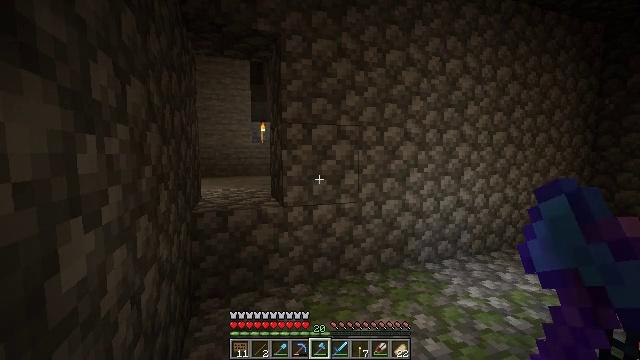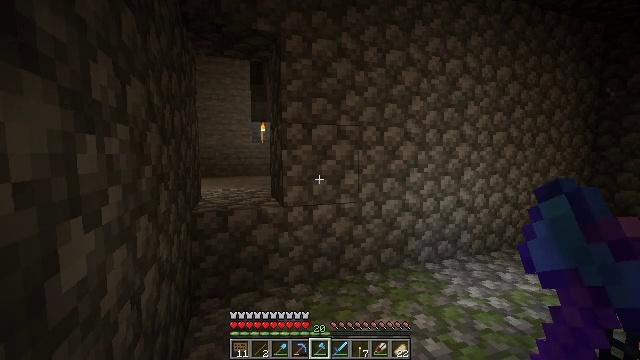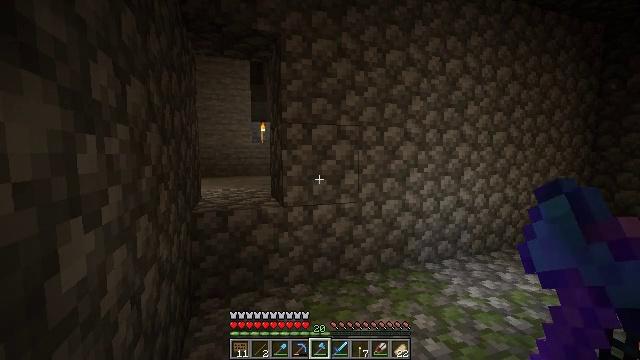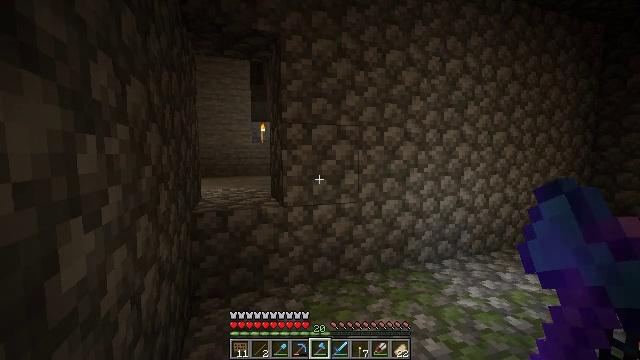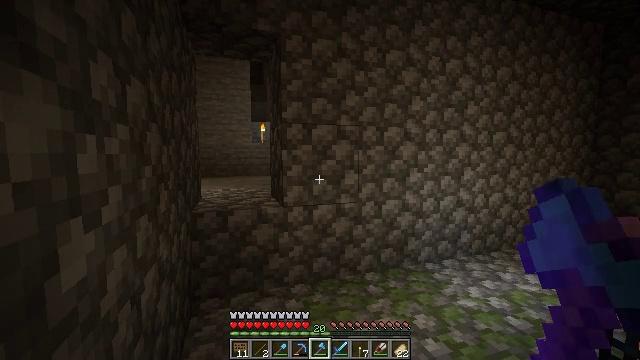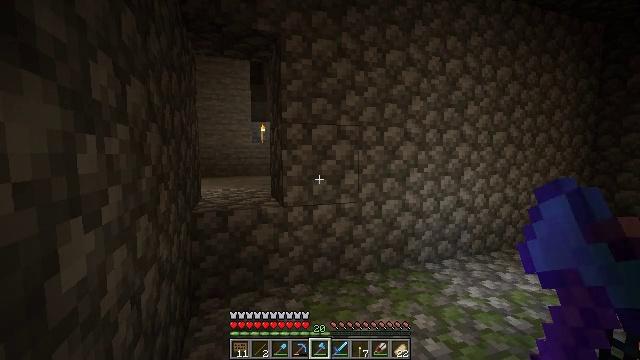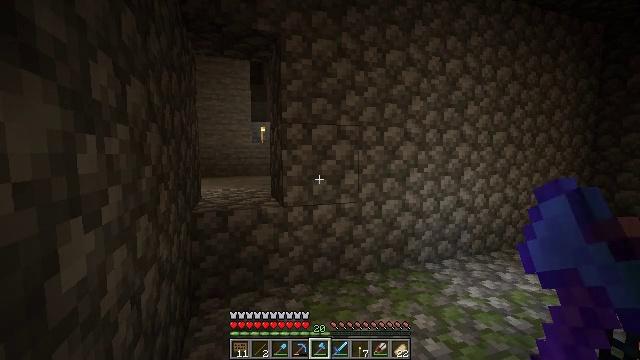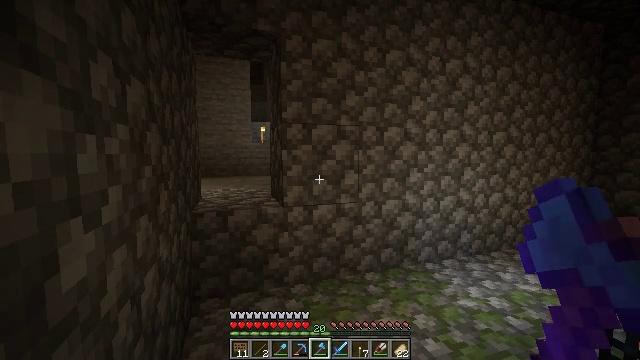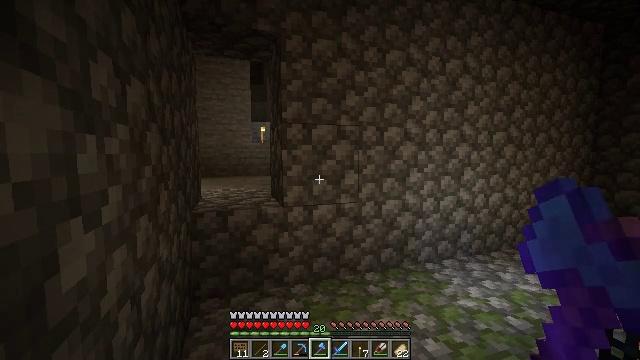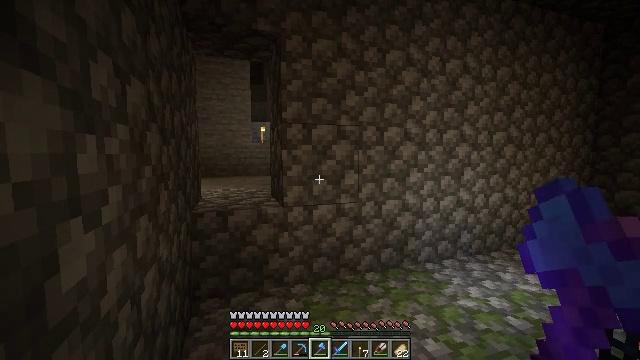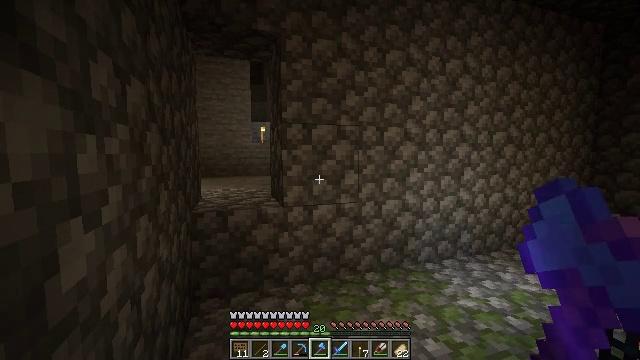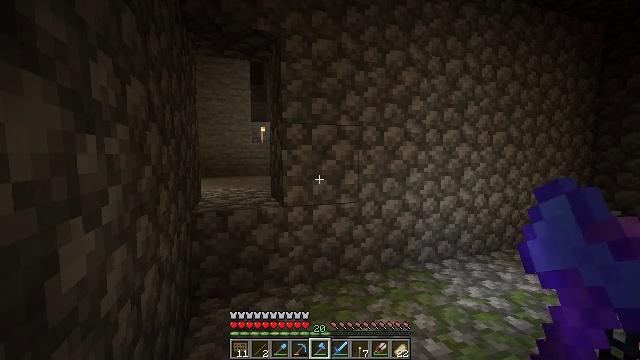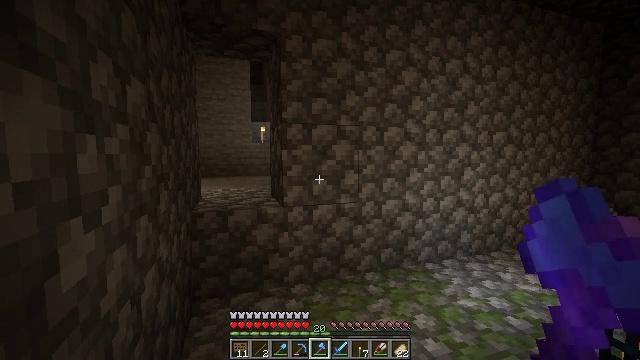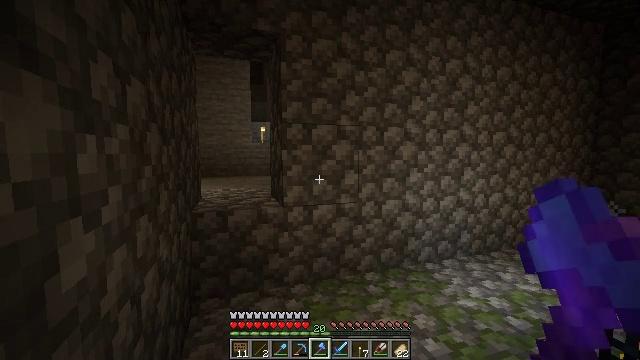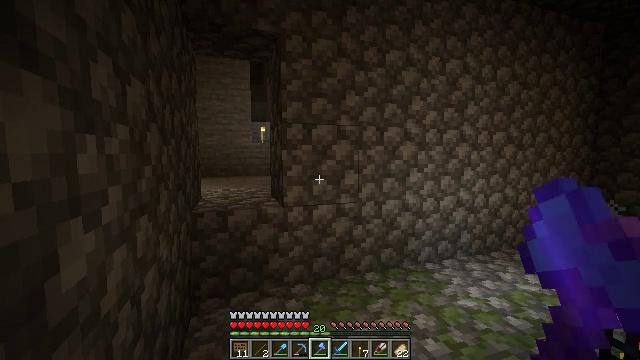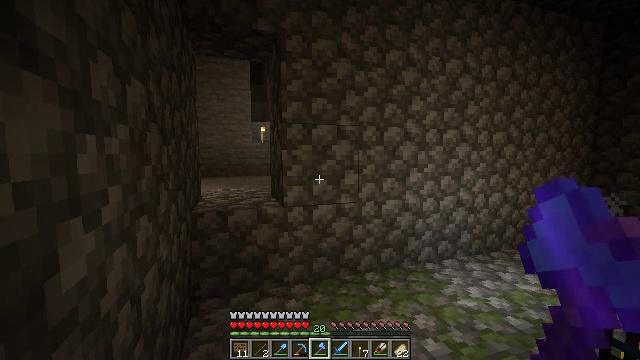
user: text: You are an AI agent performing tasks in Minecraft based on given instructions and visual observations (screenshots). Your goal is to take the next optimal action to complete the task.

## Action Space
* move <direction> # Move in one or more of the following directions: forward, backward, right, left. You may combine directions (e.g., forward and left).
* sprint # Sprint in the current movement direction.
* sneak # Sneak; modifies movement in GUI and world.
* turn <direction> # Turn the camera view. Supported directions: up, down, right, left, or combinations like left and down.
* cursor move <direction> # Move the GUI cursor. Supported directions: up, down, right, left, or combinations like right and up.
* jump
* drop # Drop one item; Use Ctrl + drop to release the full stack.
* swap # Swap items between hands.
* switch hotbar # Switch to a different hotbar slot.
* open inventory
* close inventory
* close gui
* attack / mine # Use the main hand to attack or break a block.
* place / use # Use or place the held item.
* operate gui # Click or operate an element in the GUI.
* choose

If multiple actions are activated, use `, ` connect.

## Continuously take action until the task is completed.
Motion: motion action
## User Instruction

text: Retrieve the torch.
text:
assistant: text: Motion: no_op
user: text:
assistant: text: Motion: no_op
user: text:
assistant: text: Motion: no_op
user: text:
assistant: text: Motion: no_op
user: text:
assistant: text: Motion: no_op
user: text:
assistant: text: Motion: no_op
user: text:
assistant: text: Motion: no_op
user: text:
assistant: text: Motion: no_op
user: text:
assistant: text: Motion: no_op
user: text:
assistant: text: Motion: no_op
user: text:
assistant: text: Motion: no_op
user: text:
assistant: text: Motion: no_op
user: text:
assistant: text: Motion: no_op
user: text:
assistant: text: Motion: no_op
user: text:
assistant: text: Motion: no_op
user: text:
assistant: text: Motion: no_op
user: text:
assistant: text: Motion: no_op
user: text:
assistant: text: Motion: no_op
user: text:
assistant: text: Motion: no_op
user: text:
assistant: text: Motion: no_op
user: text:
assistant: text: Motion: no_op
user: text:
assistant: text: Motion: no_op
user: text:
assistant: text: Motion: no_op
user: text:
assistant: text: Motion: no_op
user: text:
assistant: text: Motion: no_op
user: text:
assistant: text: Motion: no_op
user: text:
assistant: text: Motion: no_op
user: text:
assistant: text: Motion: no_op
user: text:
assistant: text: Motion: no_op
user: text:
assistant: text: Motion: no_op